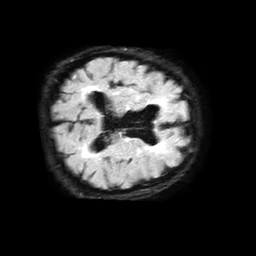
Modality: FLAIR
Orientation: axial
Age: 82
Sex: male
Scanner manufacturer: philips
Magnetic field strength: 1.5 T
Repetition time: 6 s
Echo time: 0.1005 s